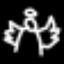
Label: angel